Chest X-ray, PA view. Patient: 55 years old, sex M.
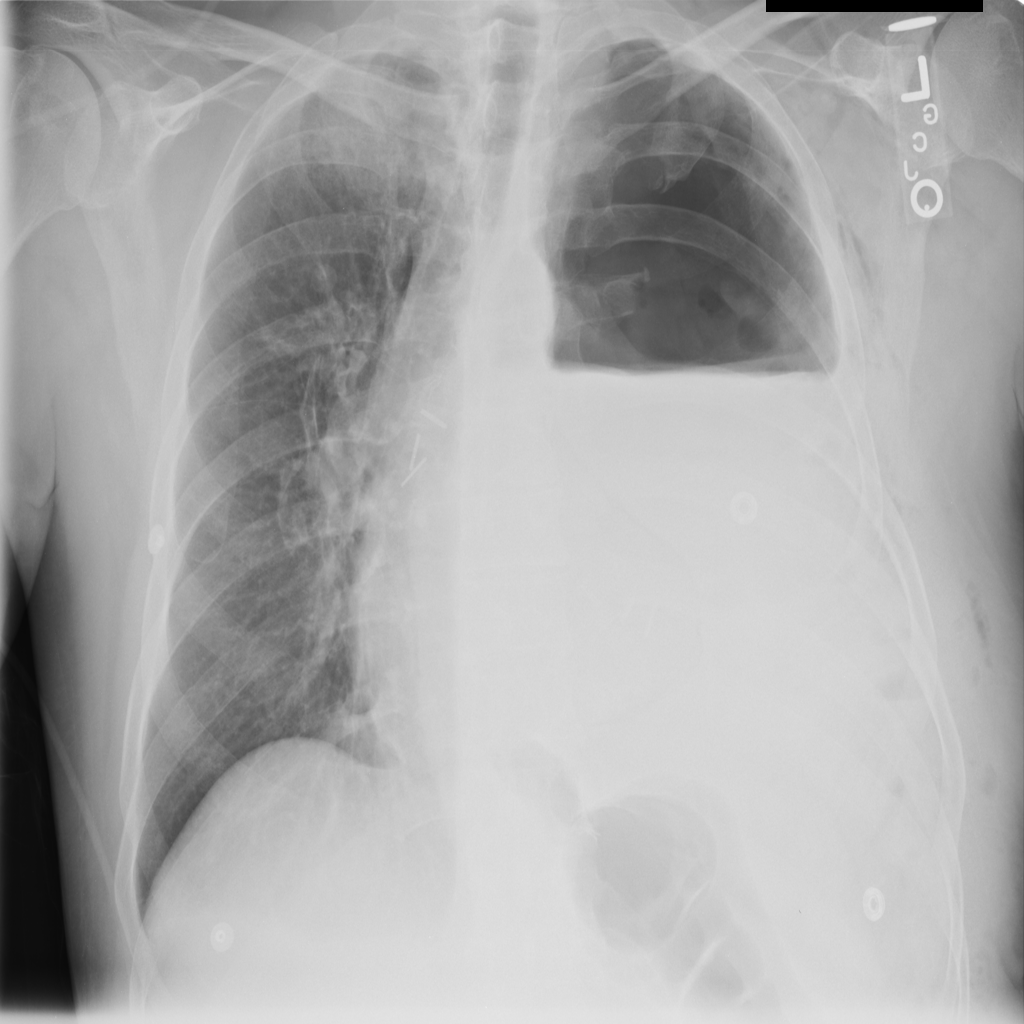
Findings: Emphysema, Pneumothorax